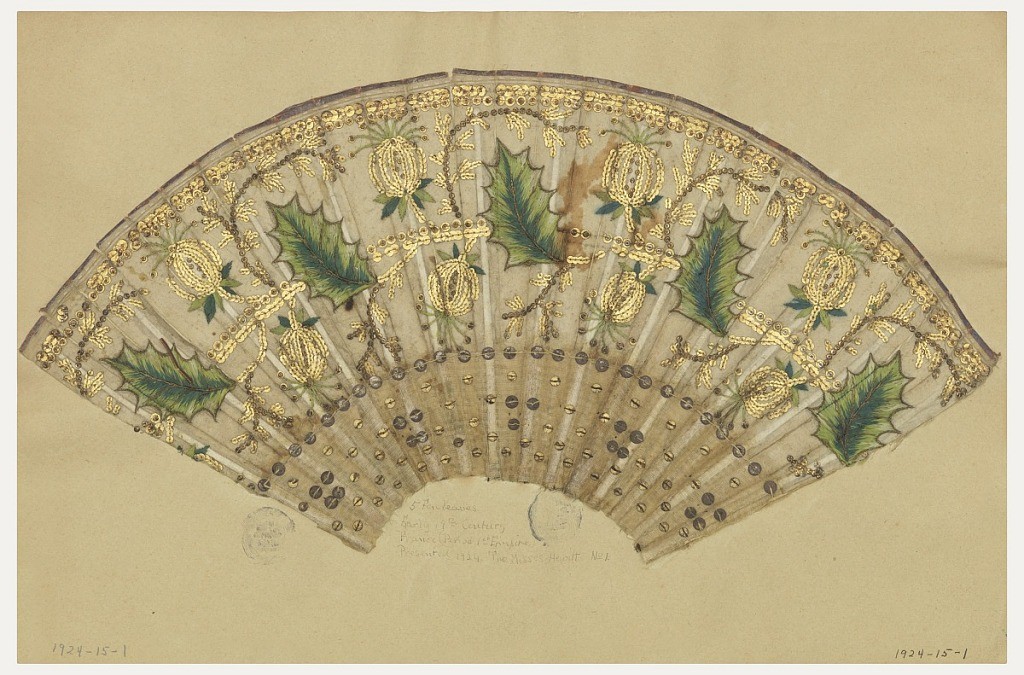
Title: Fan leaf
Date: early 19th century
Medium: Linen embroidered with silk in satin stich, sequins
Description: Unmounted pleated fan leaf, in linen embroidered in satin stich with sequins. Design of holly leaves and pomegranates.